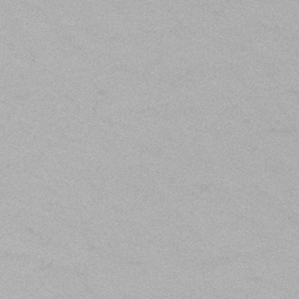
Label: frost